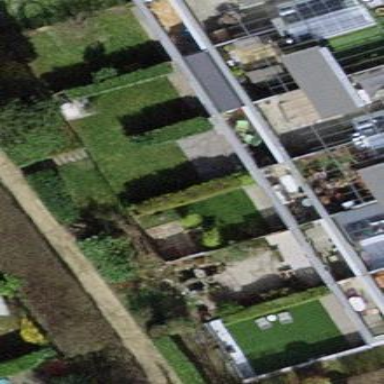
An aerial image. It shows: Garden enclosed by fence.